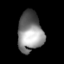
Tissue: lung
Cell type: Endothelial cells
Senescence score: 0.6105
Nuclear area (px): 977
Mean DAPI intensity: 133.59